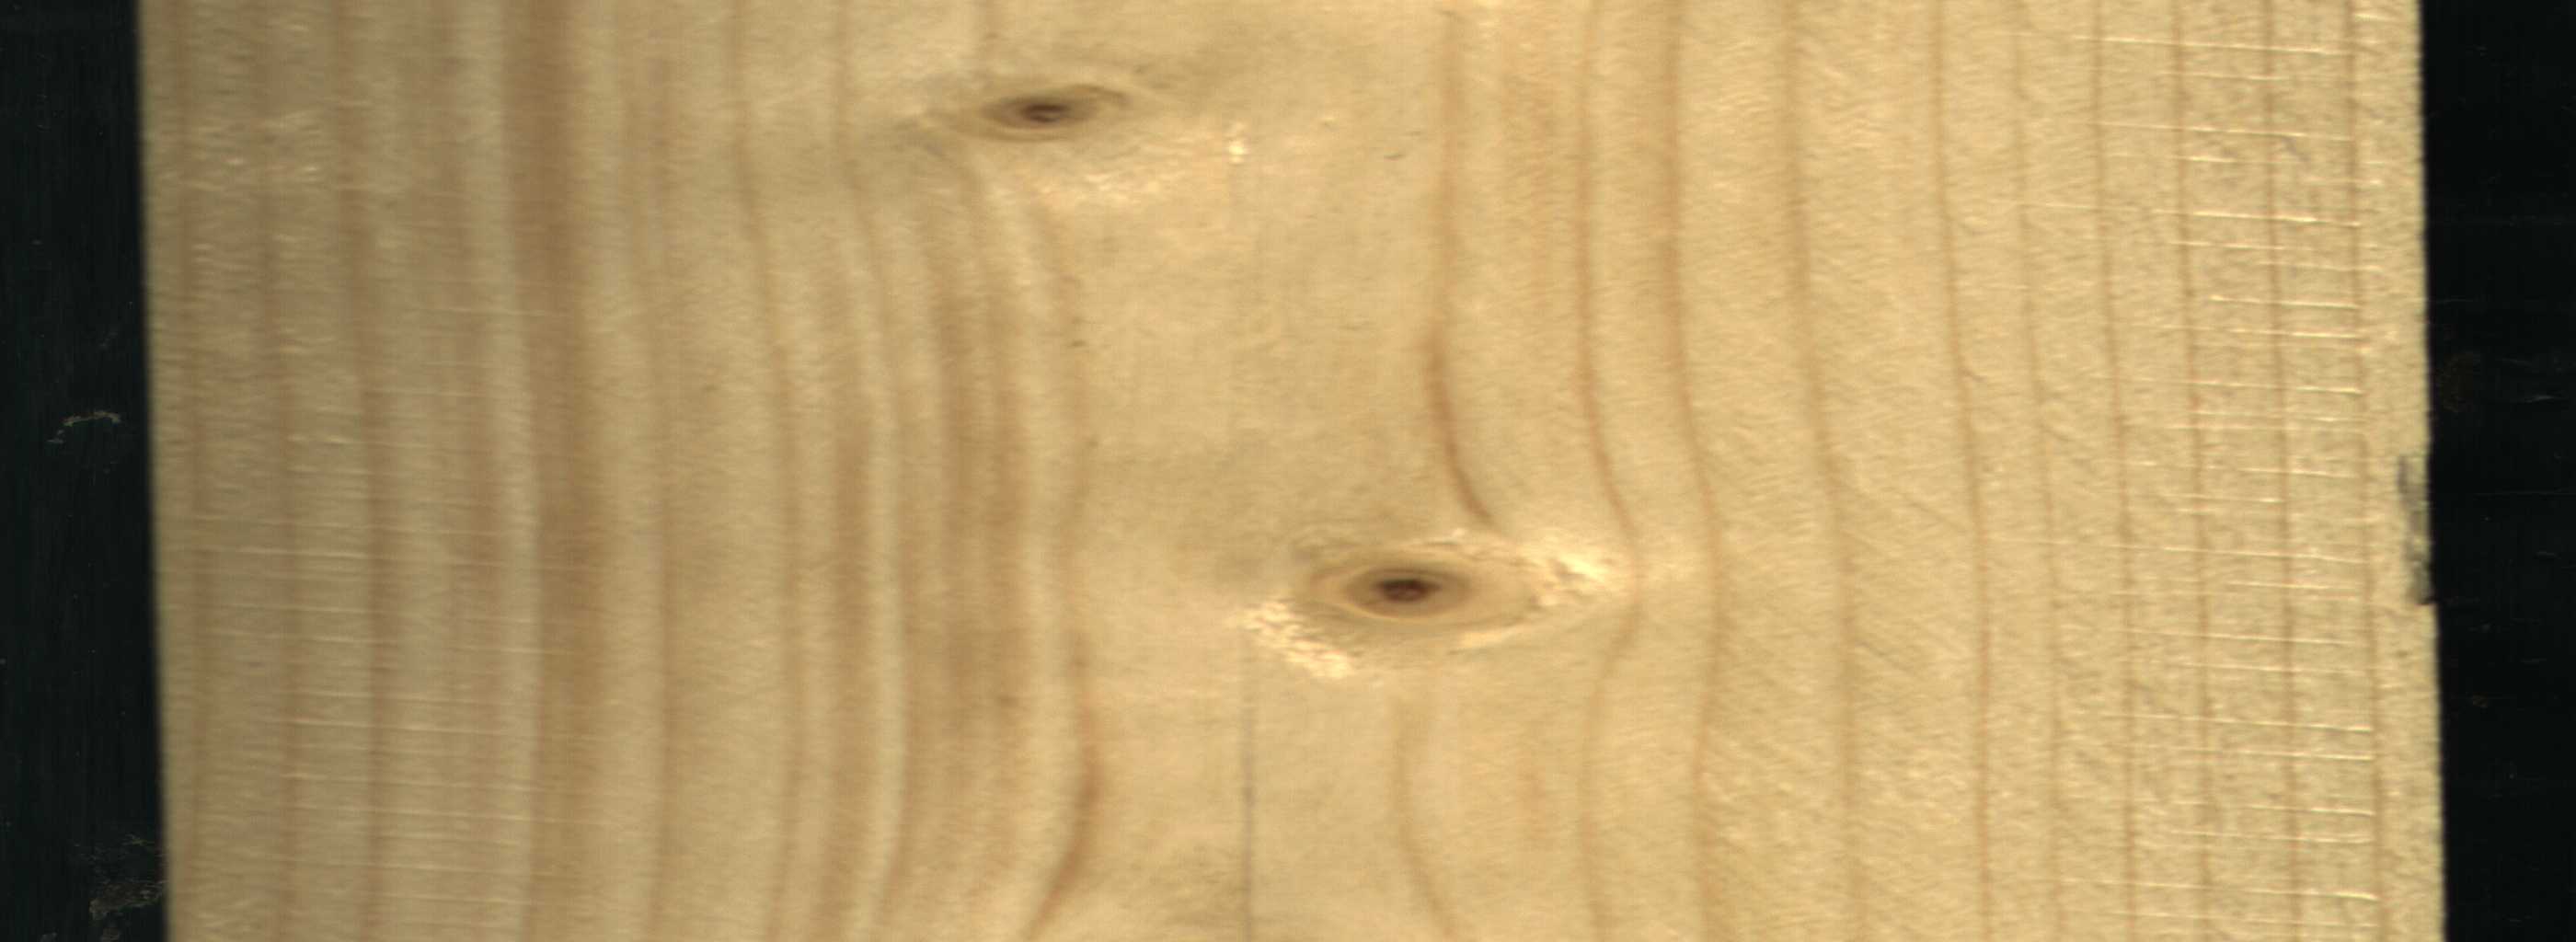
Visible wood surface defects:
Live_Knot
Live_Knot